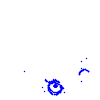
Particle: kaon